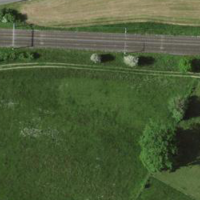
EUNIS habitat code: 52
Species observed at this site:
Emberiza citrinella